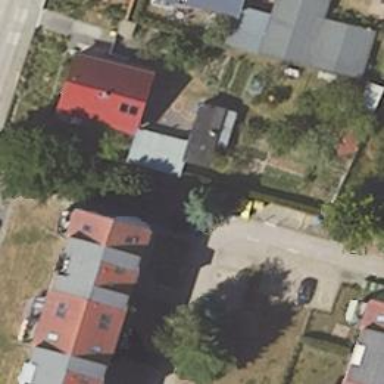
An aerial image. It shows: Living street.